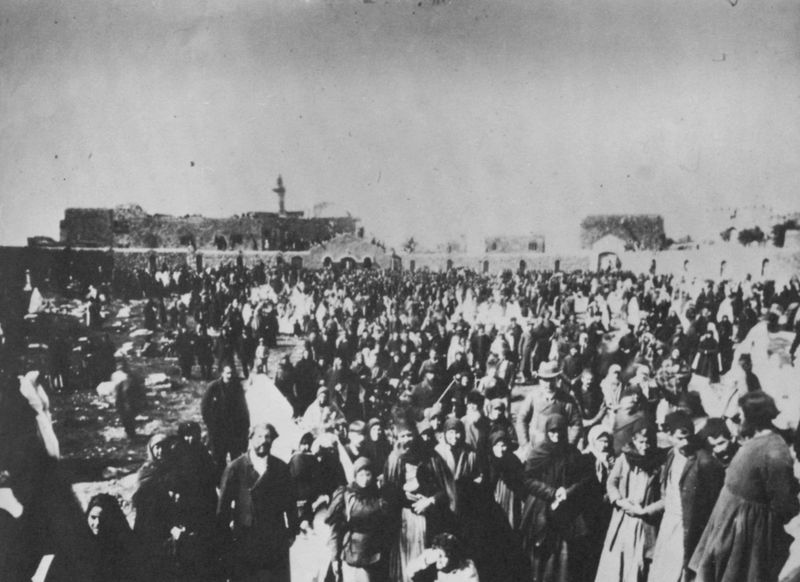
Titel: Russische Pilger in Jerusalem
Künstler: Israelischer Photograph
Schlagwörter: dunkel, flügel, himmel, mann, frauen, menschen, stadt, frau, grau, handschuhe, hell, kleid, männer, schwarz, weiss, haus, wiese, masse, menge, versammlung, alt, anzug, architektur, stehen, ferne, horizont, weite, kind, mutter, bauern, turm, fotos, sofa, russland, mauer, markt, krieg, klavier, foto, fotografie, photographie, ruine, burg, kreuz, wandern, festung, viele, flüchten, heer, photo, bodne, sohn, kleide, flüchtlinge, album, familienalbum, collodium, luchtturm